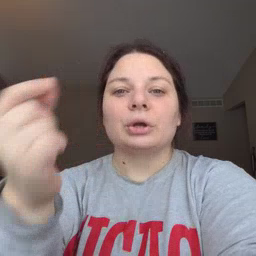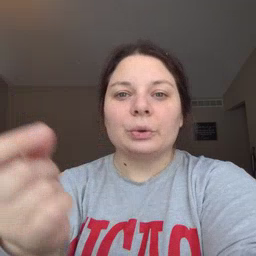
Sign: go